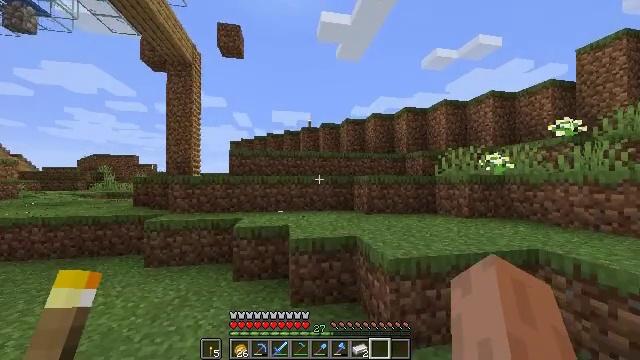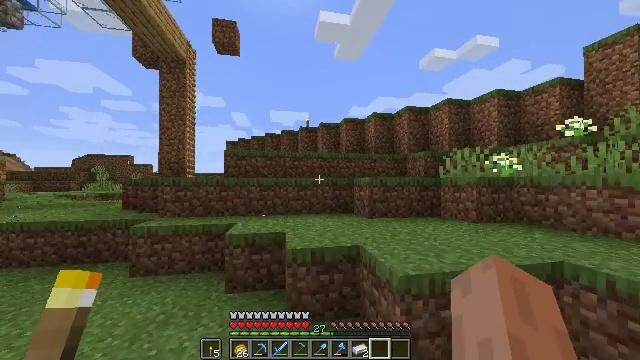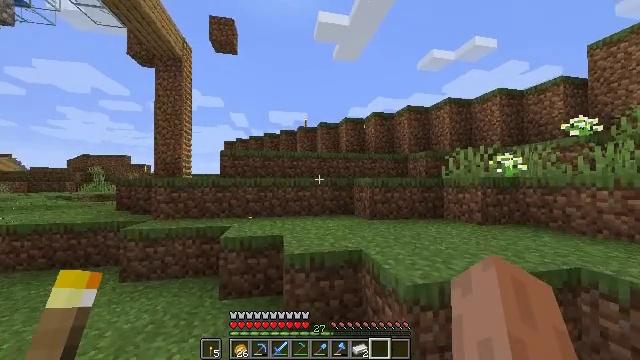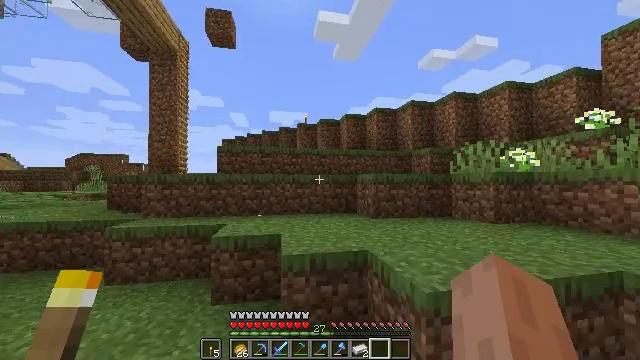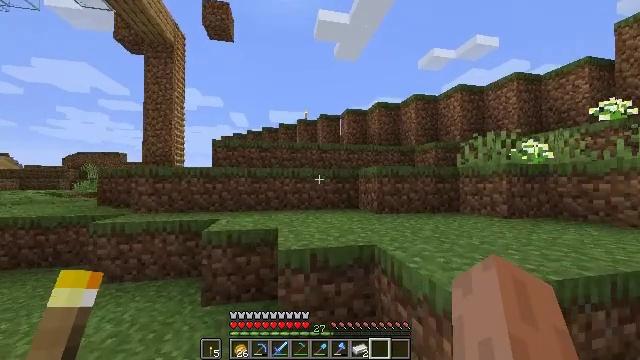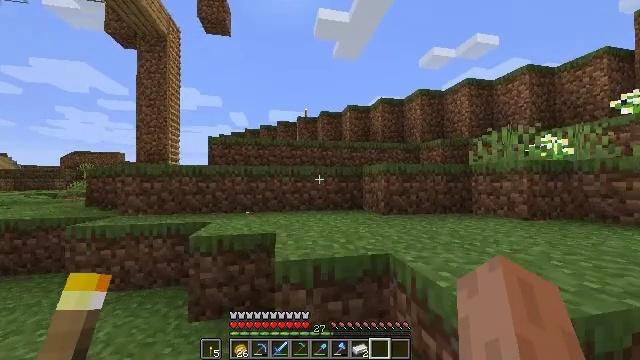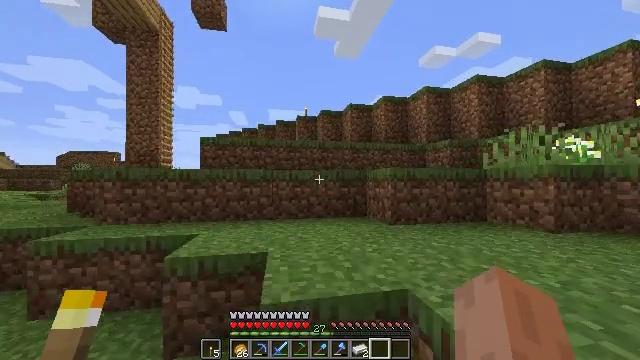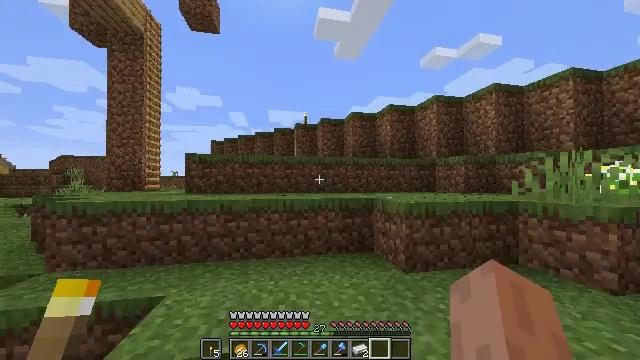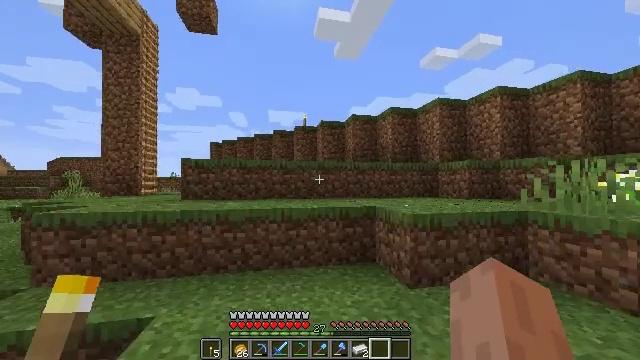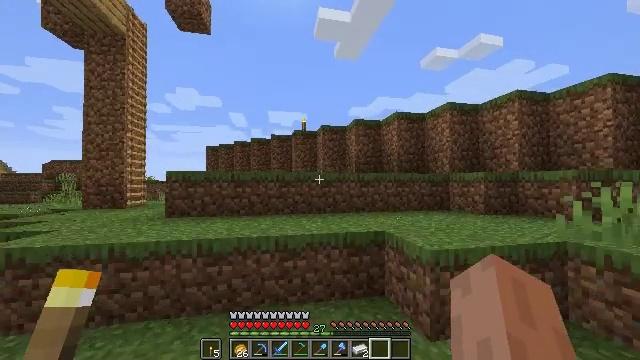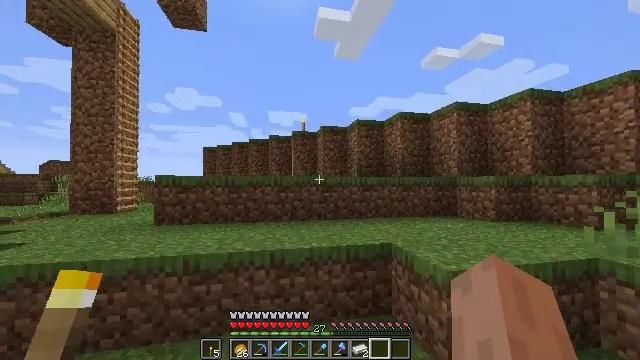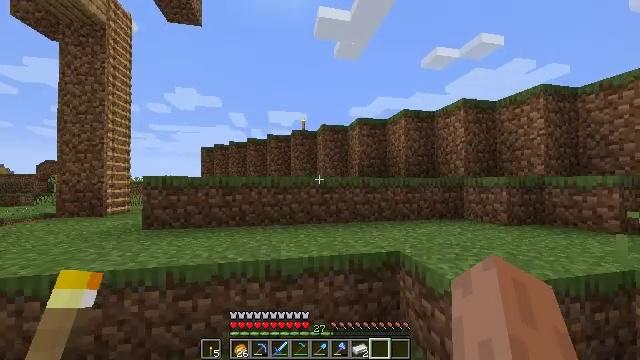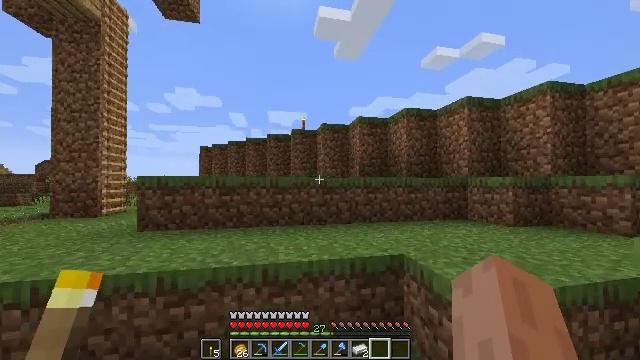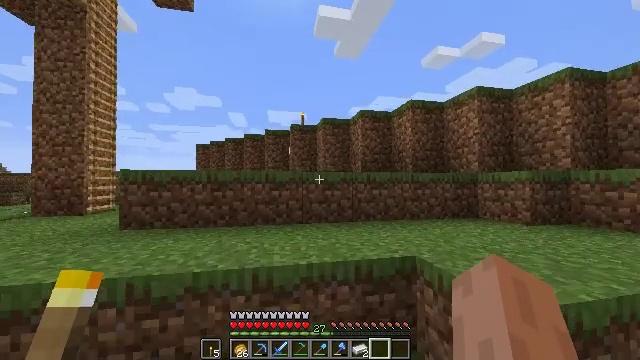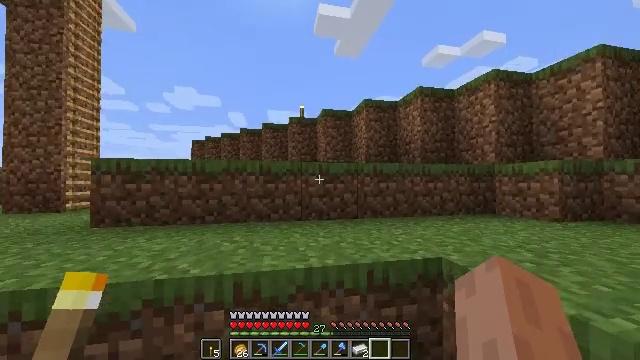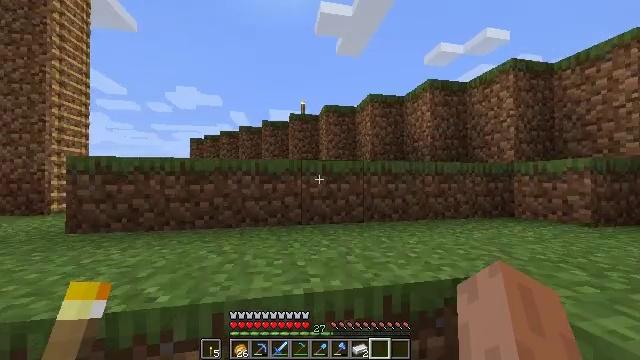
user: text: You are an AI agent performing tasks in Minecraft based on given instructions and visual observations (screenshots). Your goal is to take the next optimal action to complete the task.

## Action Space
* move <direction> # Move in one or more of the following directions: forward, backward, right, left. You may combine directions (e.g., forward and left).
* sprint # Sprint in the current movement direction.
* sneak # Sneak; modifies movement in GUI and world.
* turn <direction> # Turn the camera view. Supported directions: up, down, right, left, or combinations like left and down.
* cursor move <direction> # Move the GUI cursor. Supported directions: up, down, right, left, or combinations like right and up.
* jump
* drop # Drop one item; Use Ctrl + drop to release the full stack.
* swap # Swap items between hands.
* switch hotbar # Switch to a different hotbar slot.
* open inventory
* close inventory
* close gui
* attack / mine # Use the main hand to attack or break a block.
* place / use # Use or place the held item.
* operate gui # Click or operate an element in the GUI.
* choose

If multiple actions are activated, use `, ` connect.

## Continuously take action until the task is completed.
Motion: motion action
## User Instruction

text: Mine the glass to clear the view.
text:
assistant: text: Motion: move forward, sprint, jump
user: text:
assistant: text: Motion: move forward, jump
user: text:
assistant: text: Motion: move forward, jump
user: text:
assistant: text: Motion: move forward, jump
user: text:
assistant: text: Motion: move forward, sprint, jump
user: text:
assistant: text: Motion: move forward, sprint, jump
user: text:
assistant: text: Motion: move forward, sprint, jump
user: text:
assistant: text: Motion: move forward, sprint, jump
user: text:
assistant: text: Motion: move forward, jump
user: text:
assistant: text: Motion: move forward, jump
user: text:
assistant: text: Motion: move forward, jump
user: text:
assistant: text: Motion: move forward, sprint, jump
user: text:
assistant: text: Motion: move forward, sprint, jump
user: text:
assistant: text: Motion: move forward, sprint, jump
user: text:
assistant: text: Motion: move forward, sprint, jump
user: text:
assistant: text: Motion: move forward, jump
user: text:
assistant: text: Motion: move forward, turn left, jump
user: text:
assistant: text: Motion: move forward, turn left, jump
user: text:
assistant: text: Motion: move forward, turn left, jump
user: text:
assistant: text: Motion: move forward, sprint, turn left, jump
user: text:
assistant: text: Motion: move forward, sprint, turn left, jump
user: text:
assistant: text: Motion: move forward, sprint, turn left, jump
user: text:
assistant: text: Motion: move forward, turn left, jump
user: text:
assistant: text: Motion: move forward, turn left, jump
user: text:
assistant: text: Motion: move forward, turn left, jump
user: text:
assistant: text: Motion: move forward, sprint, turn left, jump
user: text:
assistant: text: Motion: move forward, sprint, turn left, jump
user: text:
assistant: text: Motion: move forward, sprint, turn left, jump
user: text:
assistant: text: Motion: move forward, sprint, turn left and down, jump
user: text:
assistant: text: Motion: move forward, turn left and down, jump